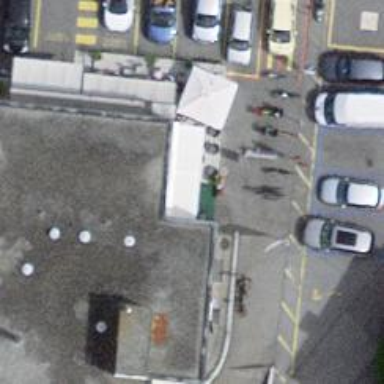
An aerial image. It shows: Bar.